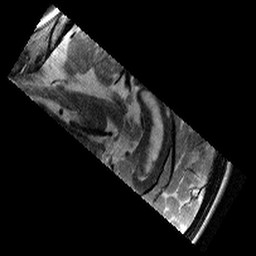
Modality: T2w
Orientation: sagittal
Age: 10
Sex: male
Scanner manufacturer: siemens
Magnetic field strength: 3 T
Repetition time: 9.23 s
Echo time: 0.067 s